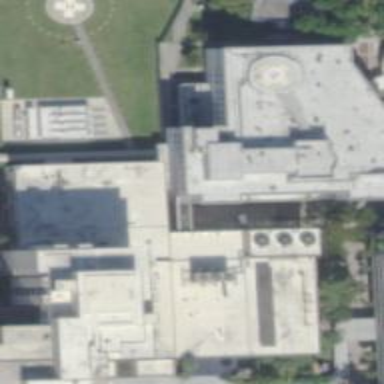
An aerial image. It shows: Section of hospital building.